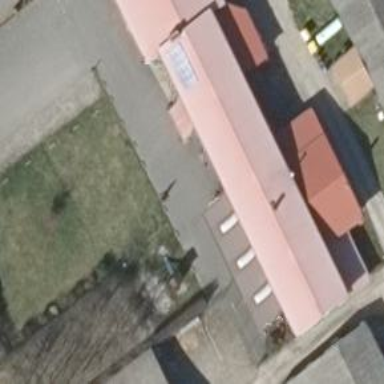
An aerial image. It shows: Restaurant.